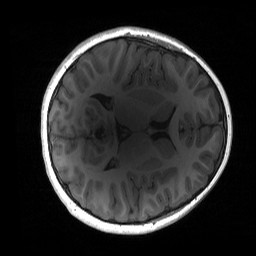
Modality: T1w
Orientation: axial
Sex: female
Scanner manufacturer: siemens
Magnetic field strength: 3 T
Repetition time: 1.9 s
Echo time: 0.00243 s